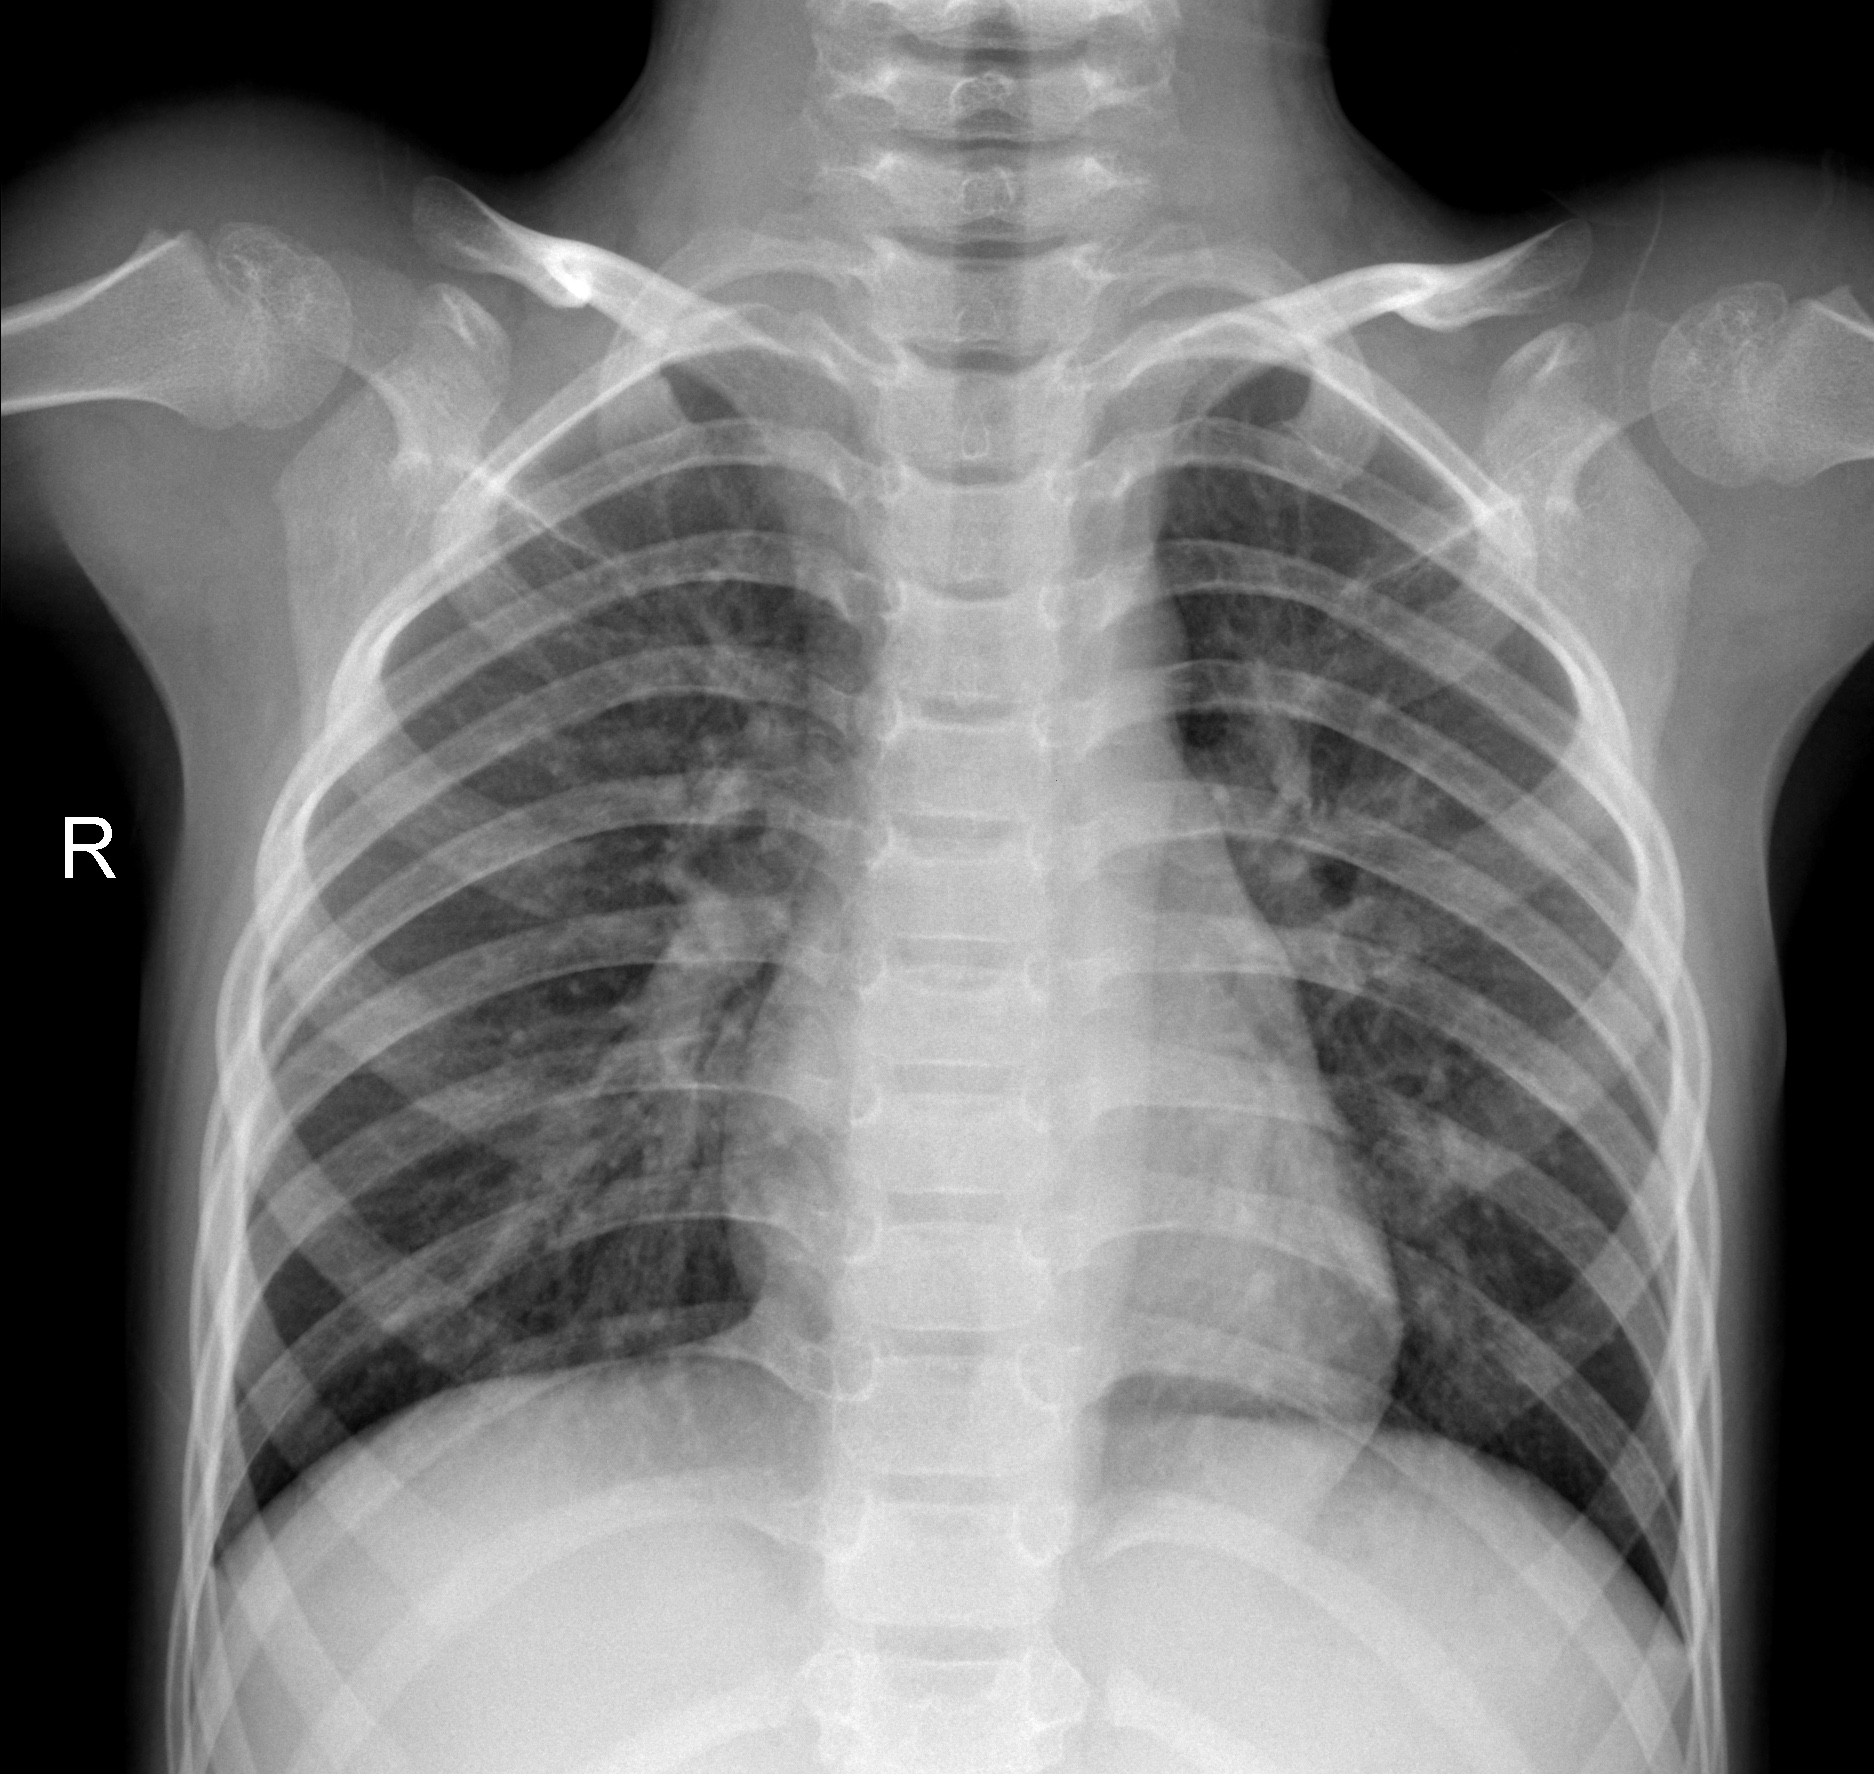
Diagnosis: NORMAL